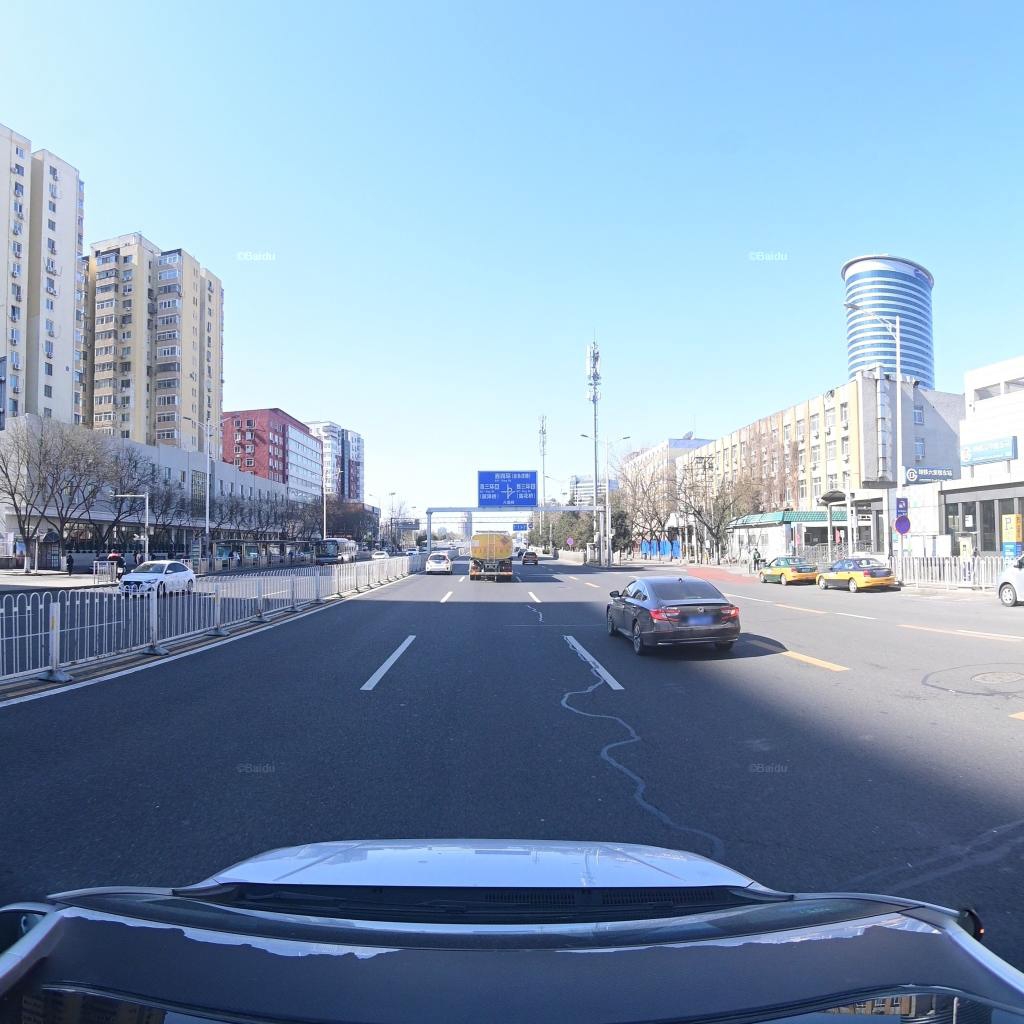
Region: Fengtai
Road damage annotations: transverse patch, longitudinal patch, longitudinal patch, manhole cover, transverse patch